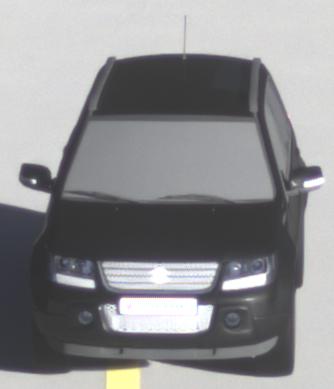
Make: Suzuki
Model: Grand Vitara
Detailed model: Gen. 1 JT
Model produced from: 2009
Model produced until: 2012
Doors: 5
Color: black
Road condition: dry road
Daytime: sunrise or sunset
Contrast: medium contrast